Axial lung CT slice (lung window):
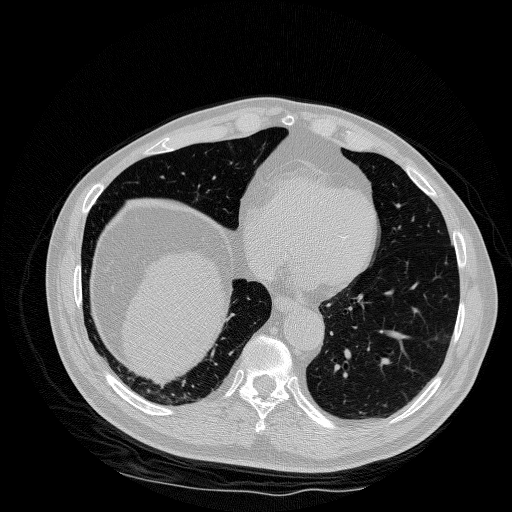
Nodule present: no